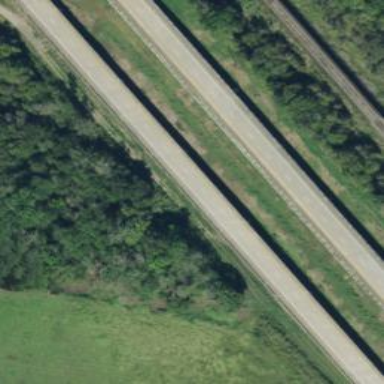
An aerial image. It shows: Primary highway bridge with asphalt surface. It is also classified as expressway.